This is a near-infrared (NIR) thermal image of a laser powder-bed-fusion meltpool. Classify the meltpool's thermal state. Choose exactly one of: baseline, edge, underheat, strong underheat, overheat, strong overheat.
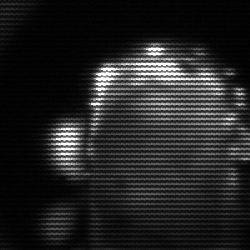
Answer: baseline